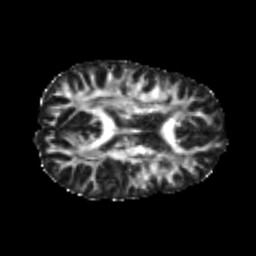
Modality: FA
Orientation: axial
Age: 20
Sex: female
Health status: healthy
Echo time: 0.074 s